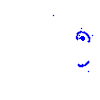
Particle: electron